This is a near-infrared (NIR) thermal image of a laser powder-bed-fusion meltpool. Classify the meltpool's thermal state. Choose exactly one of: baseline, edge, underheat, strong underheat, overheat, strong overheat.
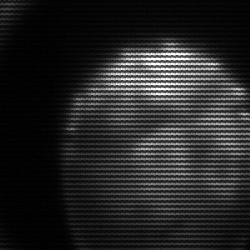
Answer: edge